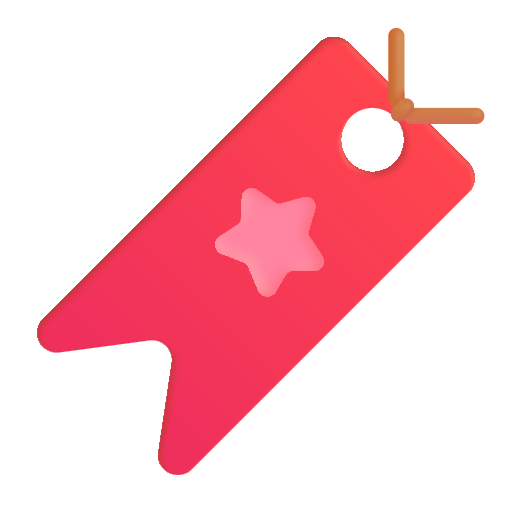
bookmark color